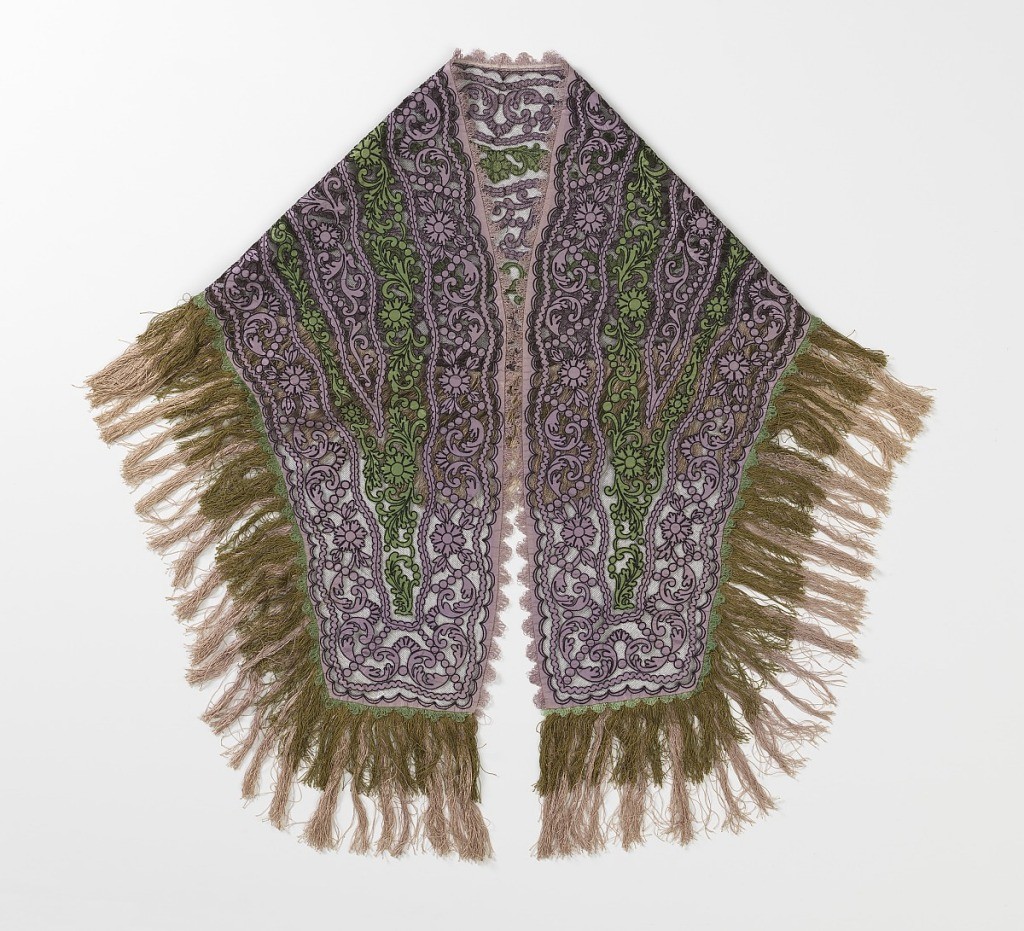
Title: Shawl
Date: mid-19th century
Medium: silk Technique: appliqué on net
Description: Shaped scarf made of green and lavender taffetta cut out in a design of flowers and scrolling leaves and applied to net by machine stitching; edged with green and lavender picot and fringe.